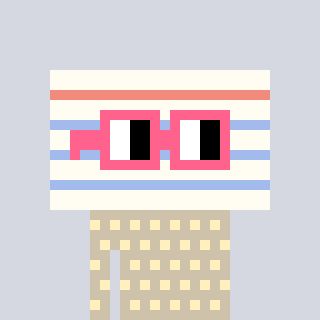
a pixel art character with square pink glasses, a empty notebook page-shaped head and a bege-colored body on a cool background